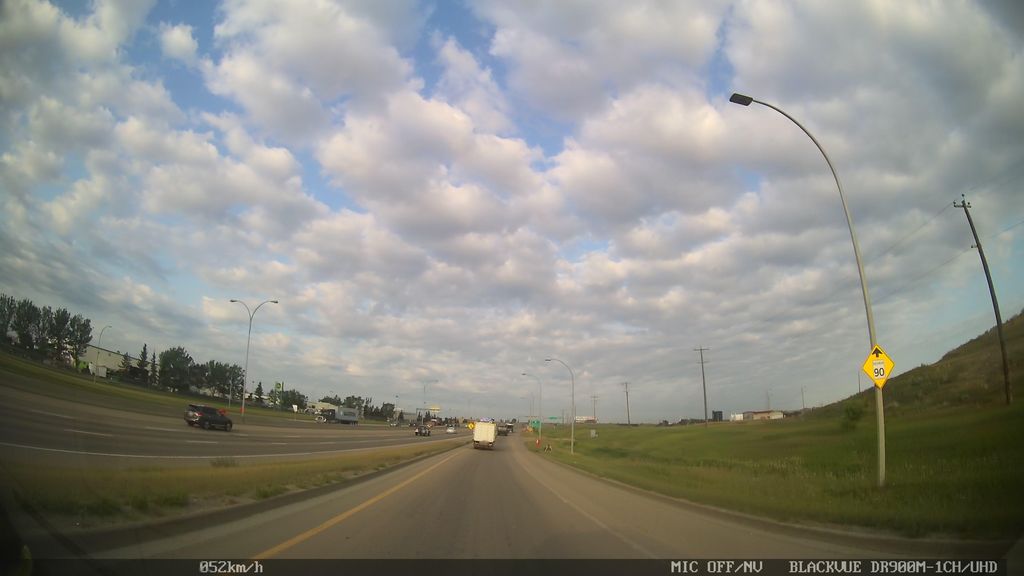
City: edmonton